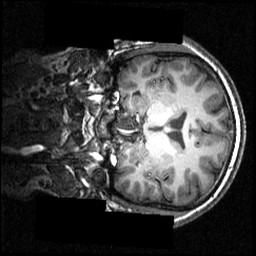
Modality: T1w
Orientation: coronal
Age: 20
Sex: male
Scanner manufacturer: siemens
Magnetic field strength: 3.951 T
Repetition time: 1.5 s
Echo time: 0.00335 s